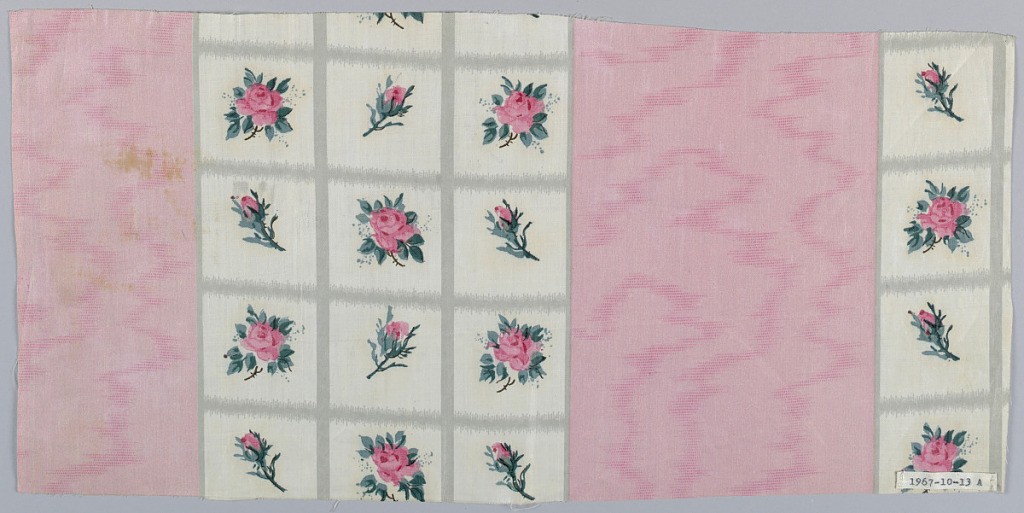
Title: Textile
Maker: Schwartz-Huguenin
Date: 1851–63
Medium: cotton Technique: printed by engraved roller on plain weave
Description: A) Wide stripe of solid pink with molette-printed moire pattern of darker pink adjoins wide white stripe divided into squares outlined by grey. Each square contains a pink rosebud with green leaves. B) Same pattern with blue stripe.